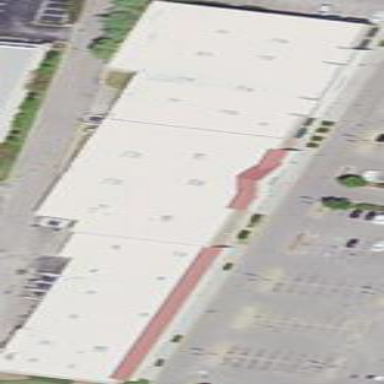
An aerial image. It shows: Retail building.